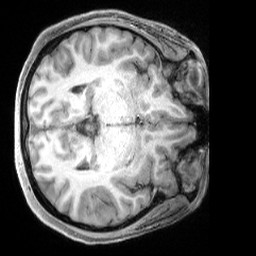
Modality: T1w
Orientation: axial
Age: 31
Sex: female
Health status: healthy
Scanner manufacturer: siemens
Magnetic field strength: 3 T
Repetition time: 2.4 s
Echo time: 0.00222 s